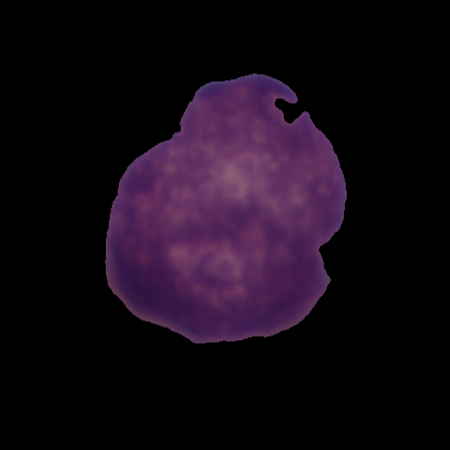
Label: cancer